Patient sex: M
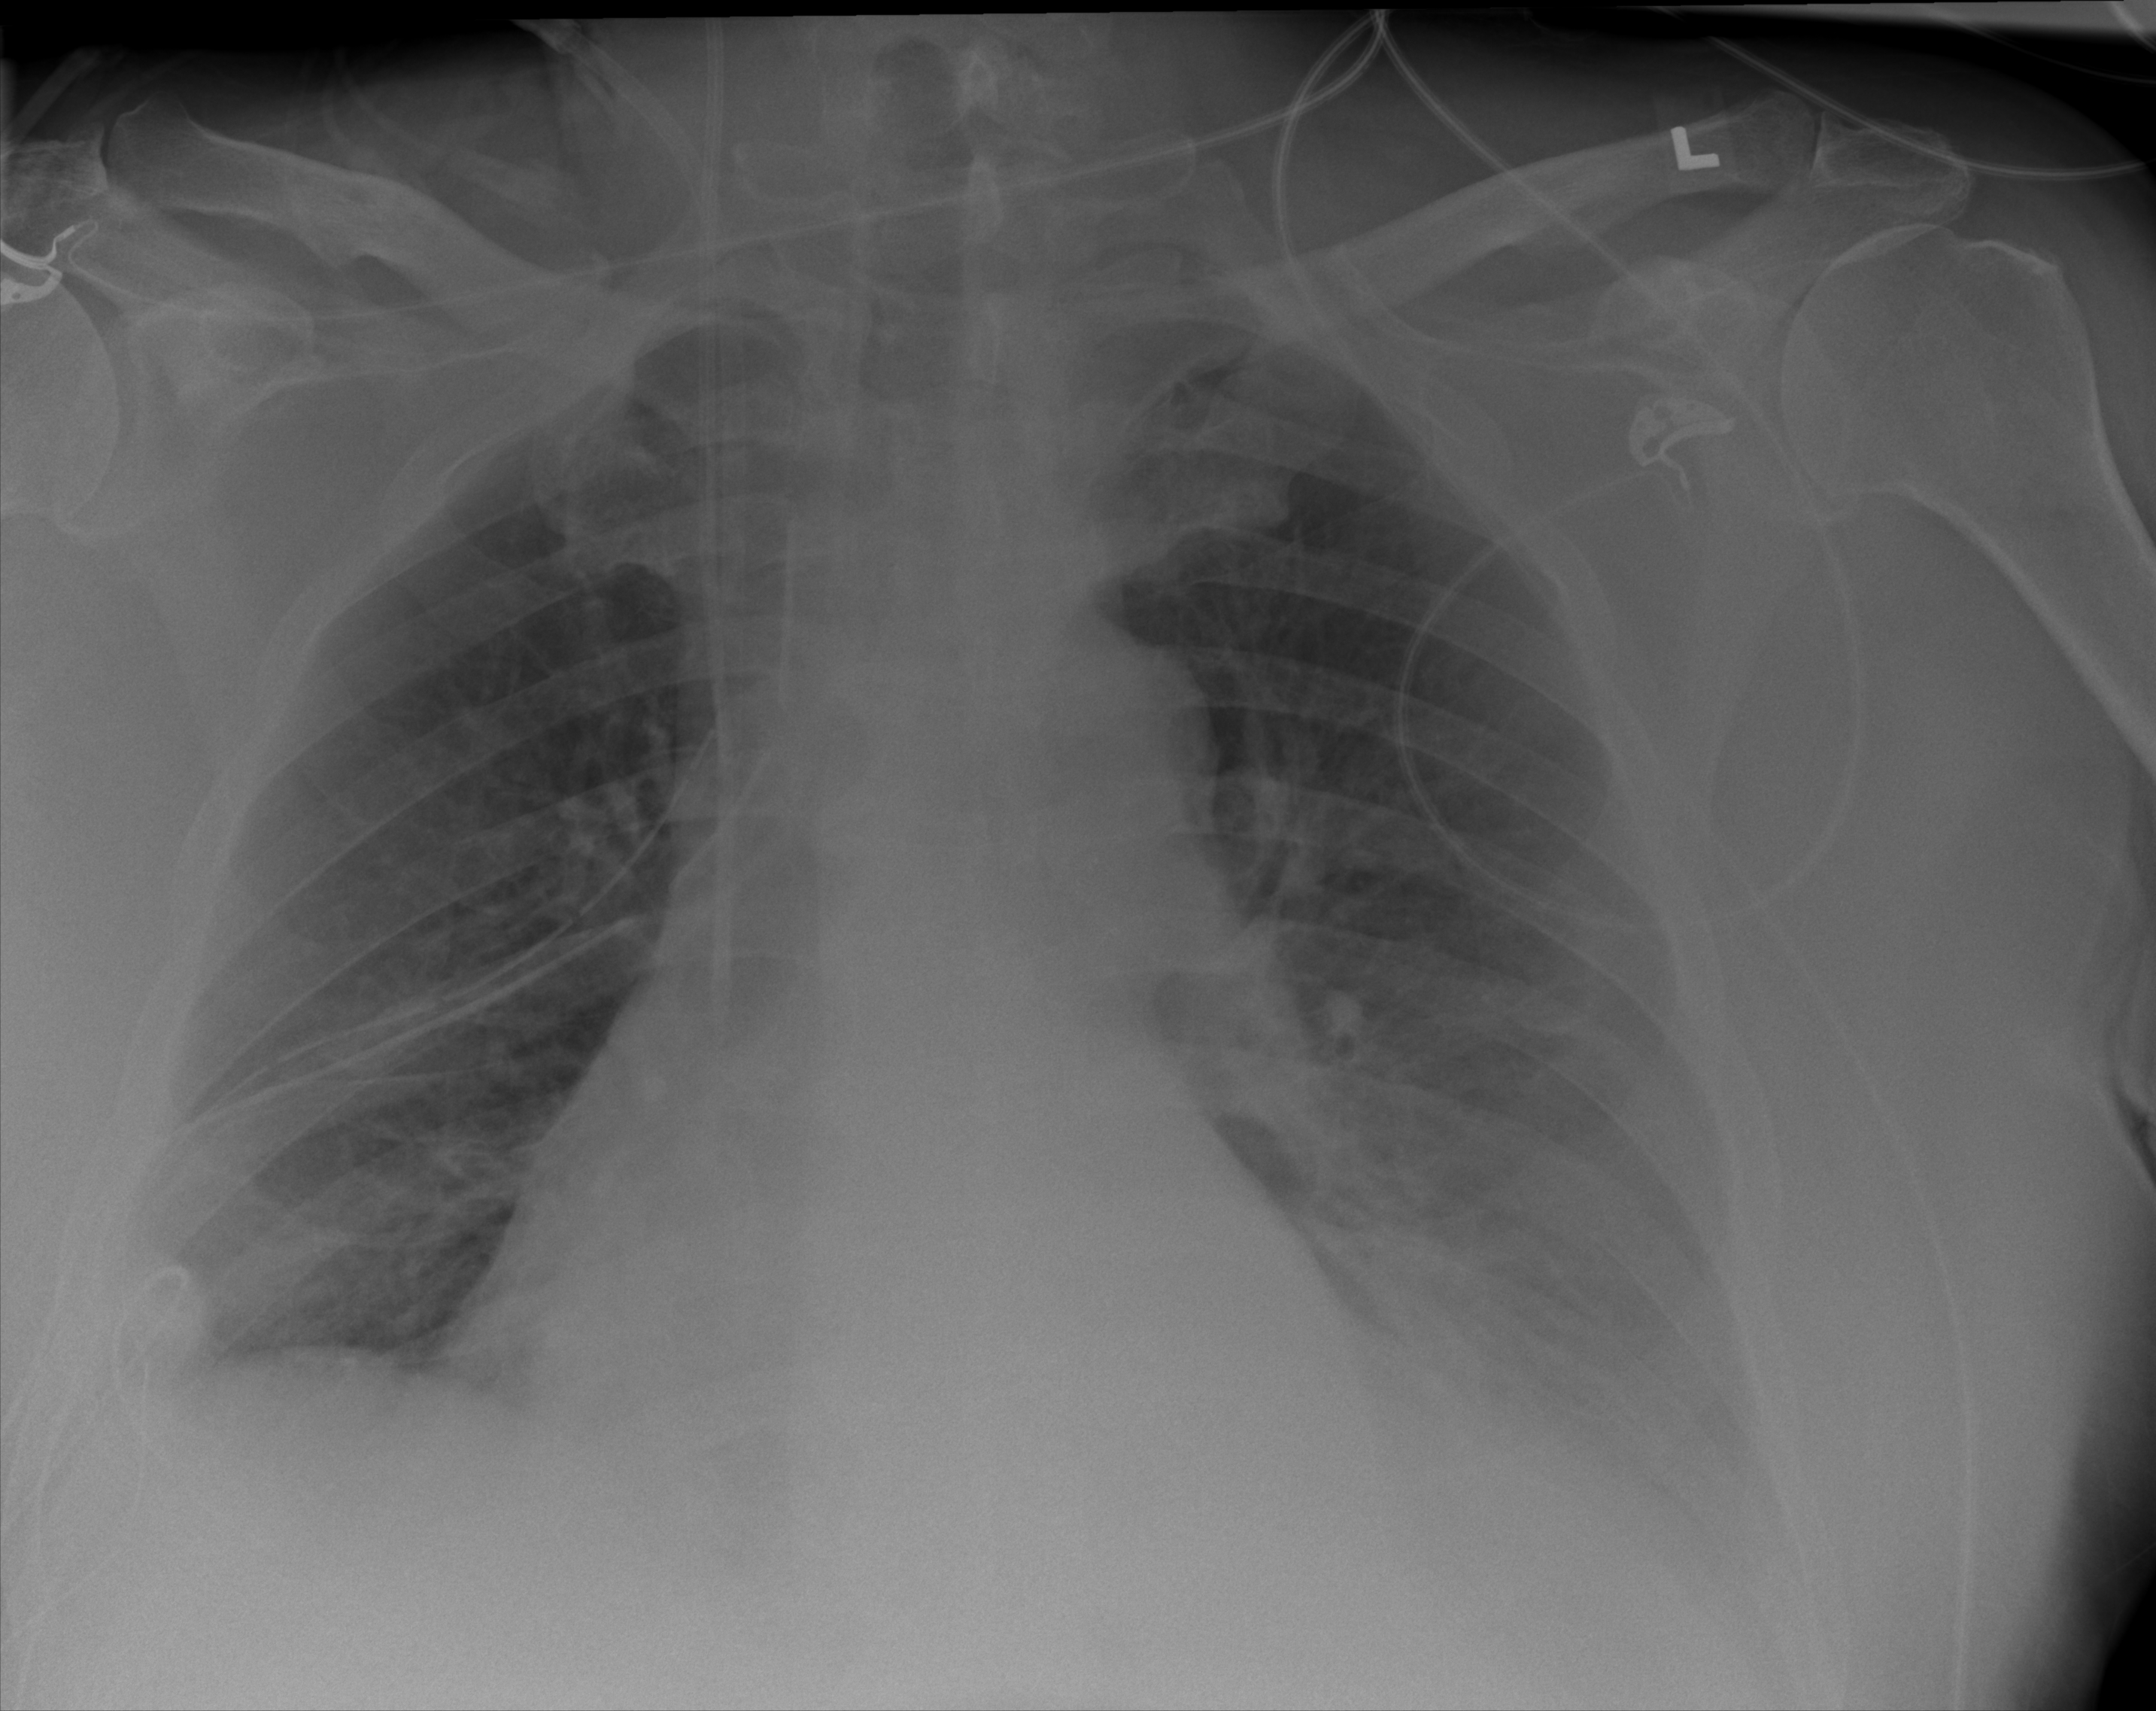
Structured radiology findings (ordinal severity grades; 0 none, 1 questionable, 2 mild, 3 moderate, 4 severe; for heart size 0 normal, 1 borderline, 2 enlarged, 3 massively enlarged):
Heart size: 1
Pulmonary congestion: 0
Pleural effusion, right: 2
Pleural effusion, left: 2
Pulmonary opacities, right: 0
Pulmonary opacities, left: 0
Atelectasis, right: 2
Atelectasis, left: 2